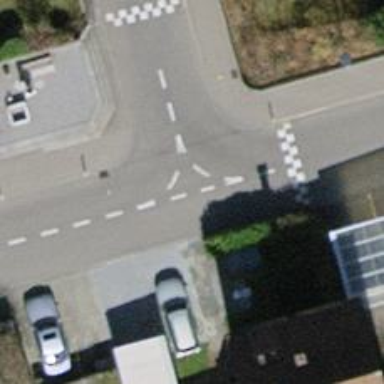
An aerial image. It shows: Table-style traffic calming feature.